Question: the problem I am having it that if inside the UIView Draw override, I change the view frame size, drawing a rectangle is not working as expected.
If I change the view frame size outside of the Draw override, it works fine. Is this an expected behavior or is it a problem with monotouch only?
This is the code I am using:
'''
class ChildView : UIView
{
public override void Draw (RectangleF rect)
{
base.Draw (rect);
CGContext g = UIGraphics.GetCurrentContext();
//adding 30 points to view height
RectangleF rec = new RectangleF(this.Frame.Location,this.Frame.Size);
rec.Height+=30;
RectangleF rec_bounds = new RectangleF(0,0,rec.Width,rec.Height);
this.Frame=rec;
this.Bounds=rec_bounds;
//drawing a red rectangle to the first half of view height
UIColor.Red.SetFill();
RectangleF _rect = new RectangleF(this.Bounds.Location,this.Bounds.Size);
_rect.Height=_rect.Height/2;
g.FillRect(_rect);
}
}
'''
However, the output of this code is this: (it should draw only 30 points red, but it draws 60 points)

Here is a link to download the project to reproduce this issue:
<URL>
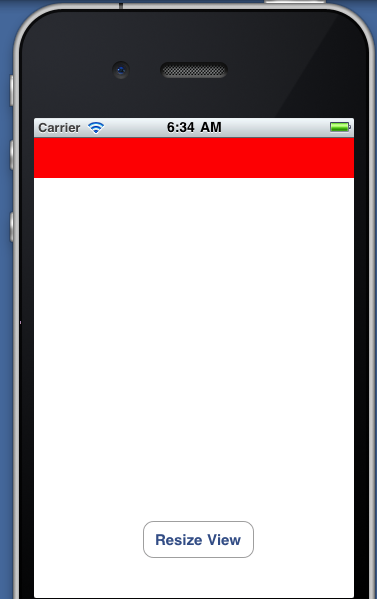
Answer: Kalemera!
This behavior is expected. If you want to change the view's frame inside the Draw override, do it getting the current context. That is because the graphics context also has a size and that is the size of the view at the time you are retrieving it.
Also, there is no need to set both the Bounds and the Frame of the view. You can just set either of them in this case.